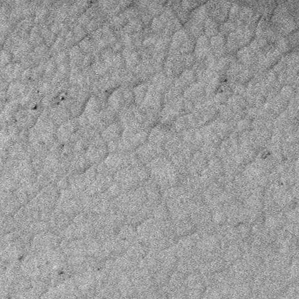
Label: frost